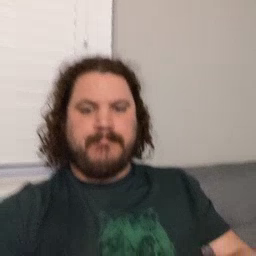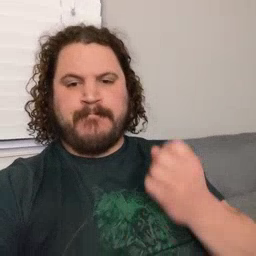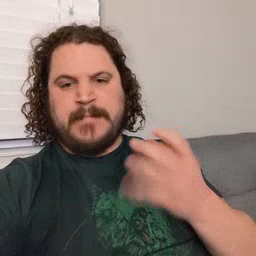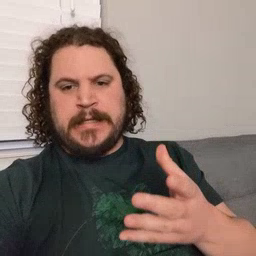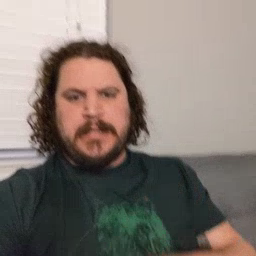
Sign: many